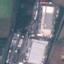
Land use / land cover: Industrial